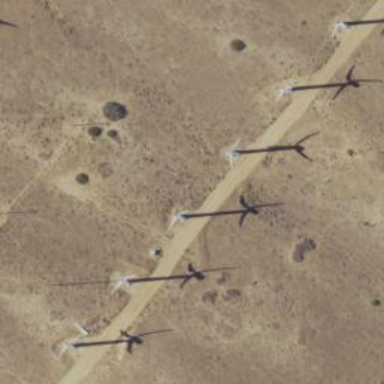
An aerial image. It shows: Wind power generator with wind turbines.